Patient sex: F
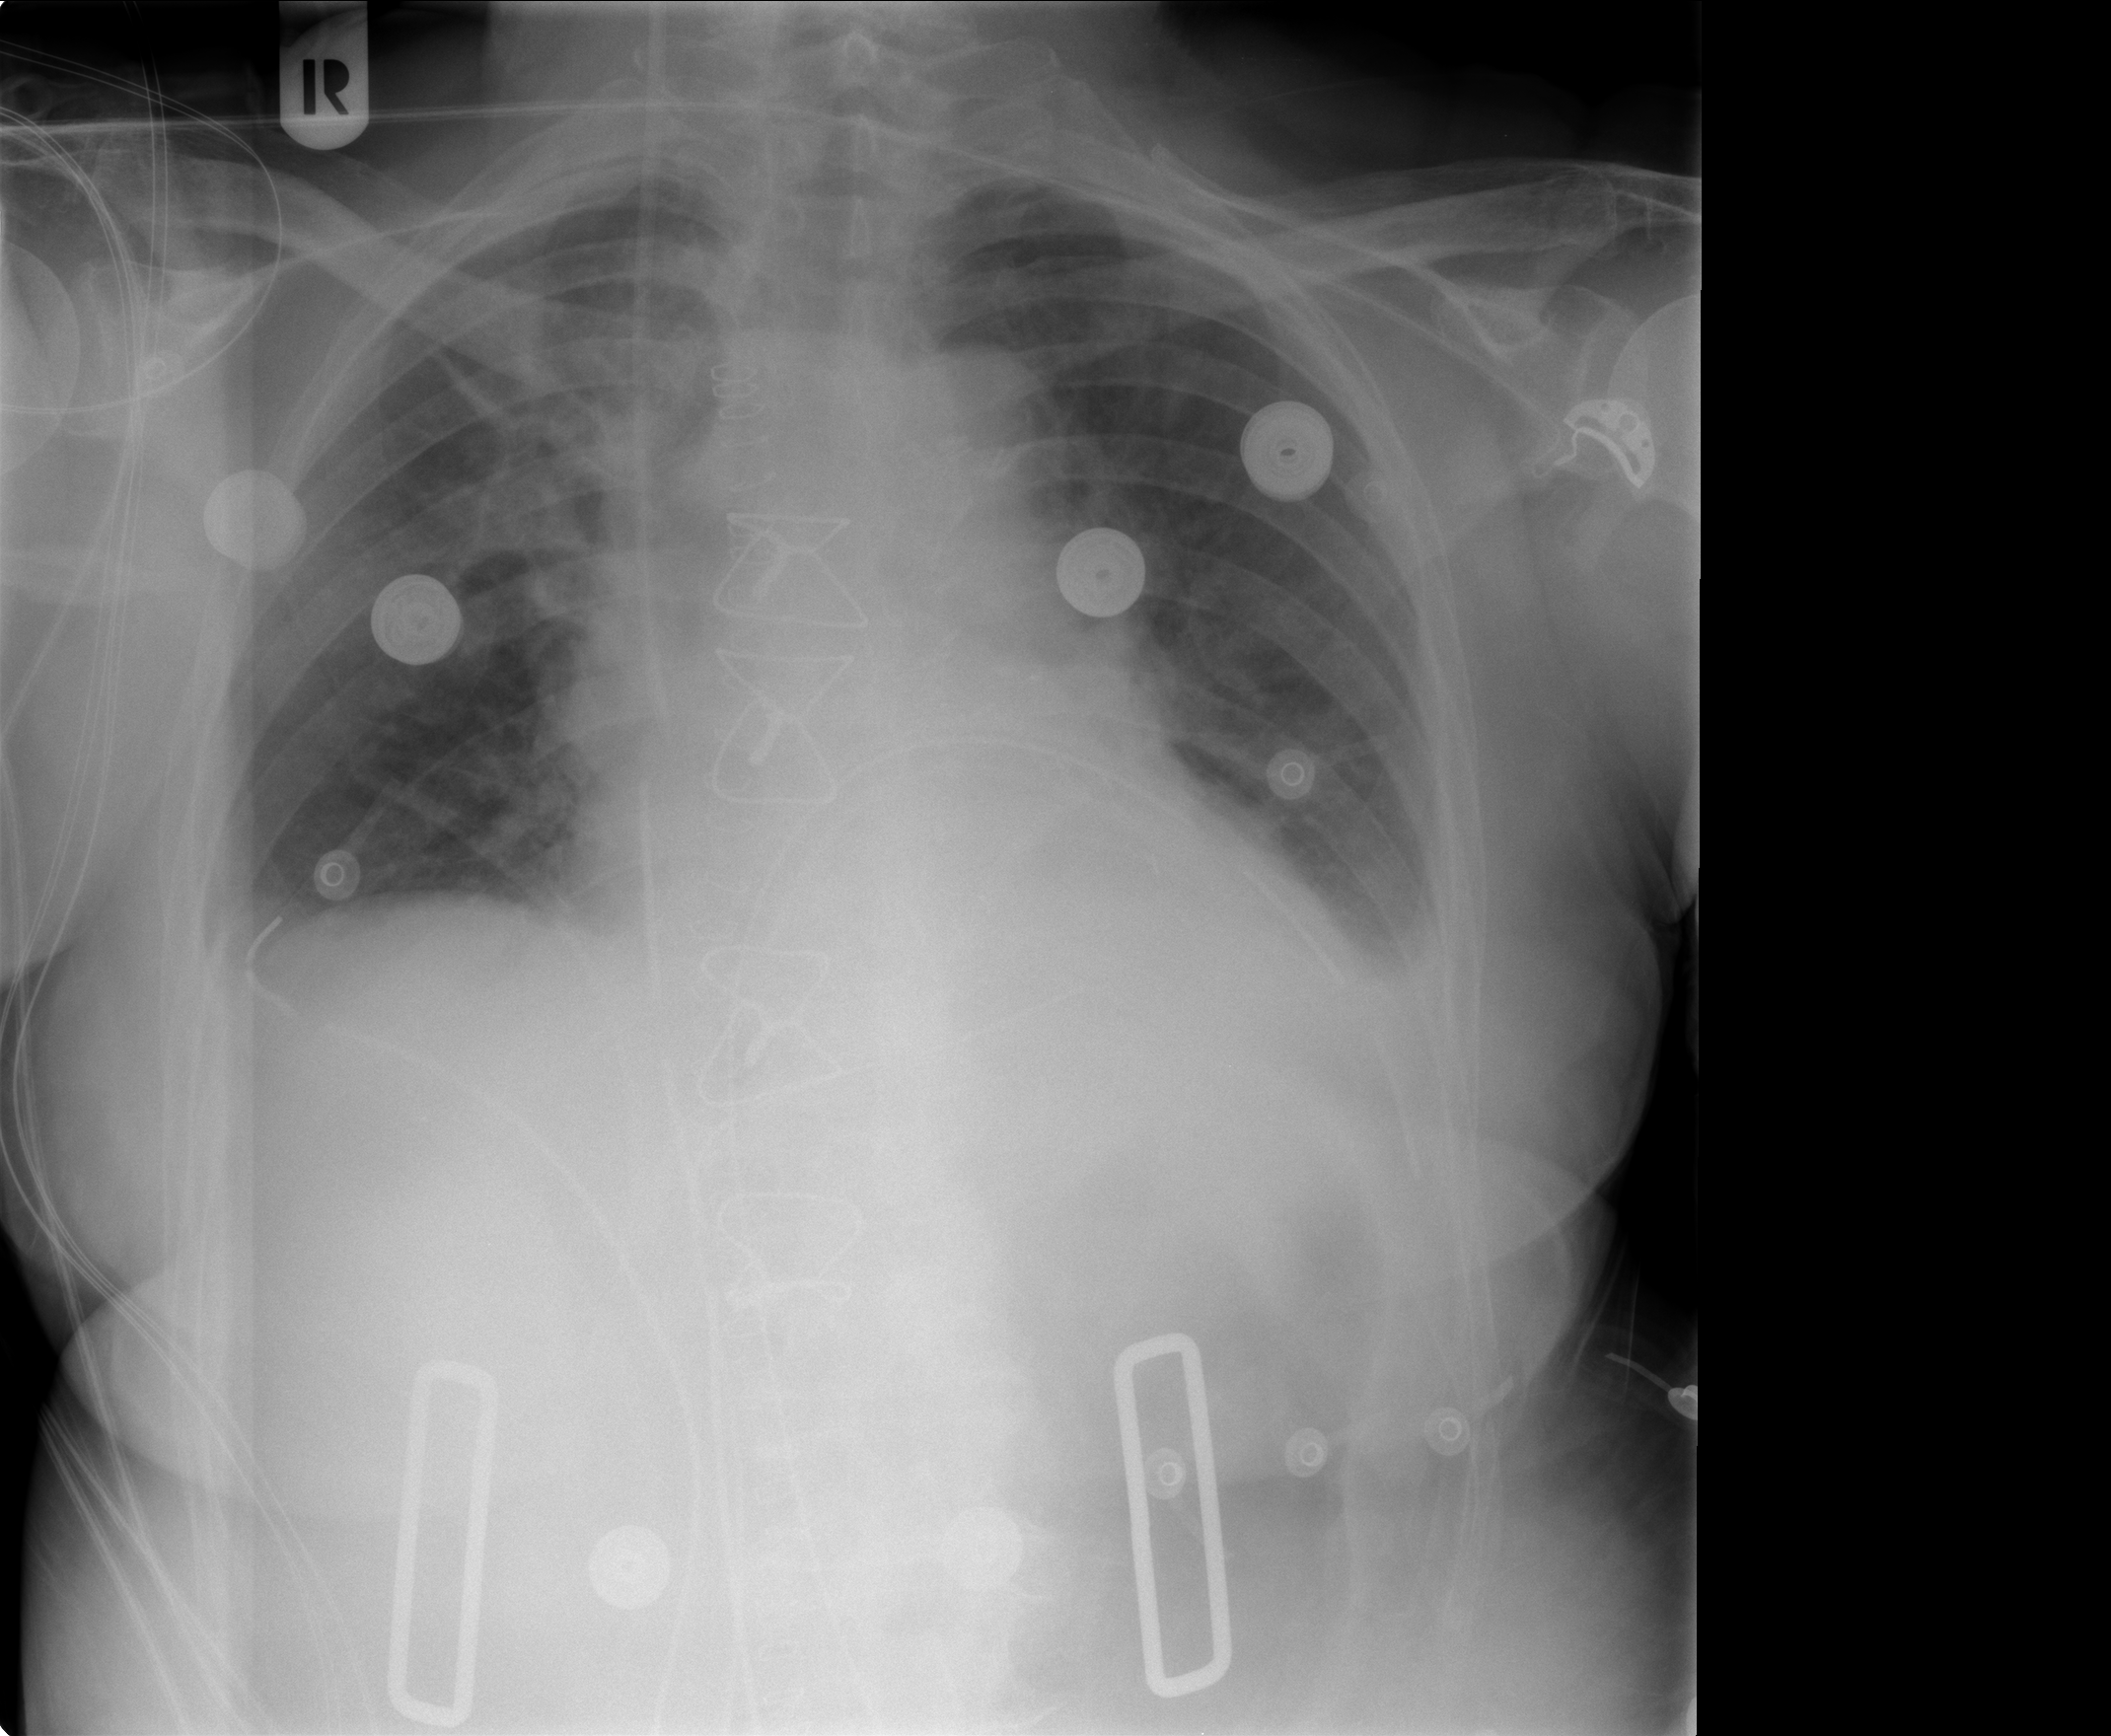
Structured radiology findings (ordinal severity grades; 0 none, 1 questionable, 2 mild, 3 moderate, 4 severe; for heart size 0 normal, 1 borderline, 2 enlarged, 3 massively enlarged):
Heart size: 0
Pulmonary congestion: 0
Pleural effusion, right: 0
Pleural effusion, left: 2
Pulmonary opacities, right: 0
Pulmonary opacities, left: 0
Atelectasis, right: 1
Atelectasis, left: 1